Question: I'm using the following SQL code to get the count of reservation for each quater of the year:
'''
SELECT
Year,
ISNULL(QPivot.[1],0) As [Quater 1],
ISNULL(QPivot.[2],0) As [Quater 2],
ISNULL(QPivot.[3],0) As [Quater 3],
ISNULL(QPivot.[4],0) As [Quater 4]
FROM
(SELECT
YEAR(checkInDate) [Year],
DATEPART(QUARTER, checkInDate) [Quarter],
COUNT(1) [Reservation Count]
FROM
ReservationRoom
GROUP BY
YEAR(checkInDate), DATEPART(QUARTER, checkInDate)) AS QuarterlyData
PIVOT(SUM([Reservation Count])
FOR QUARTER IN ([1],[2],[3],[4])) AS QPivot
'''
This is the results I got from that query:
[
But now I want to add in one column '[Total]' which sum up all the values of all quarters for the year. For example year 2015 is 1 and 2016 is 8.
Can anyone help me with this?
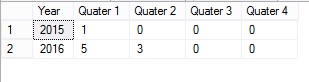
Answer: I generally find pivot queries a bit hard to read. All that your query does is have a result row per year (so group by year) and count quarters and total (so have some count expressions). The query can easily be written as:
'''
select
year(checkindate) as year,
count(case when datepart(quarter, checkindate) = 1 then 1 end) as q1,
count(case when datepart(quarter, checkindate) = 2 then 1 end) as q2,
count(case when datepart(quarter, checkindate) = 3 then 1 end) as q3,
count(case when datepart(quarter, checkindate) = 4 then 1 end) as q4,
count(*) as total
from reservationroom
group by year(checkindate)
order by year(checkindate);
'''